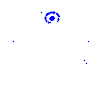
Particle: electron